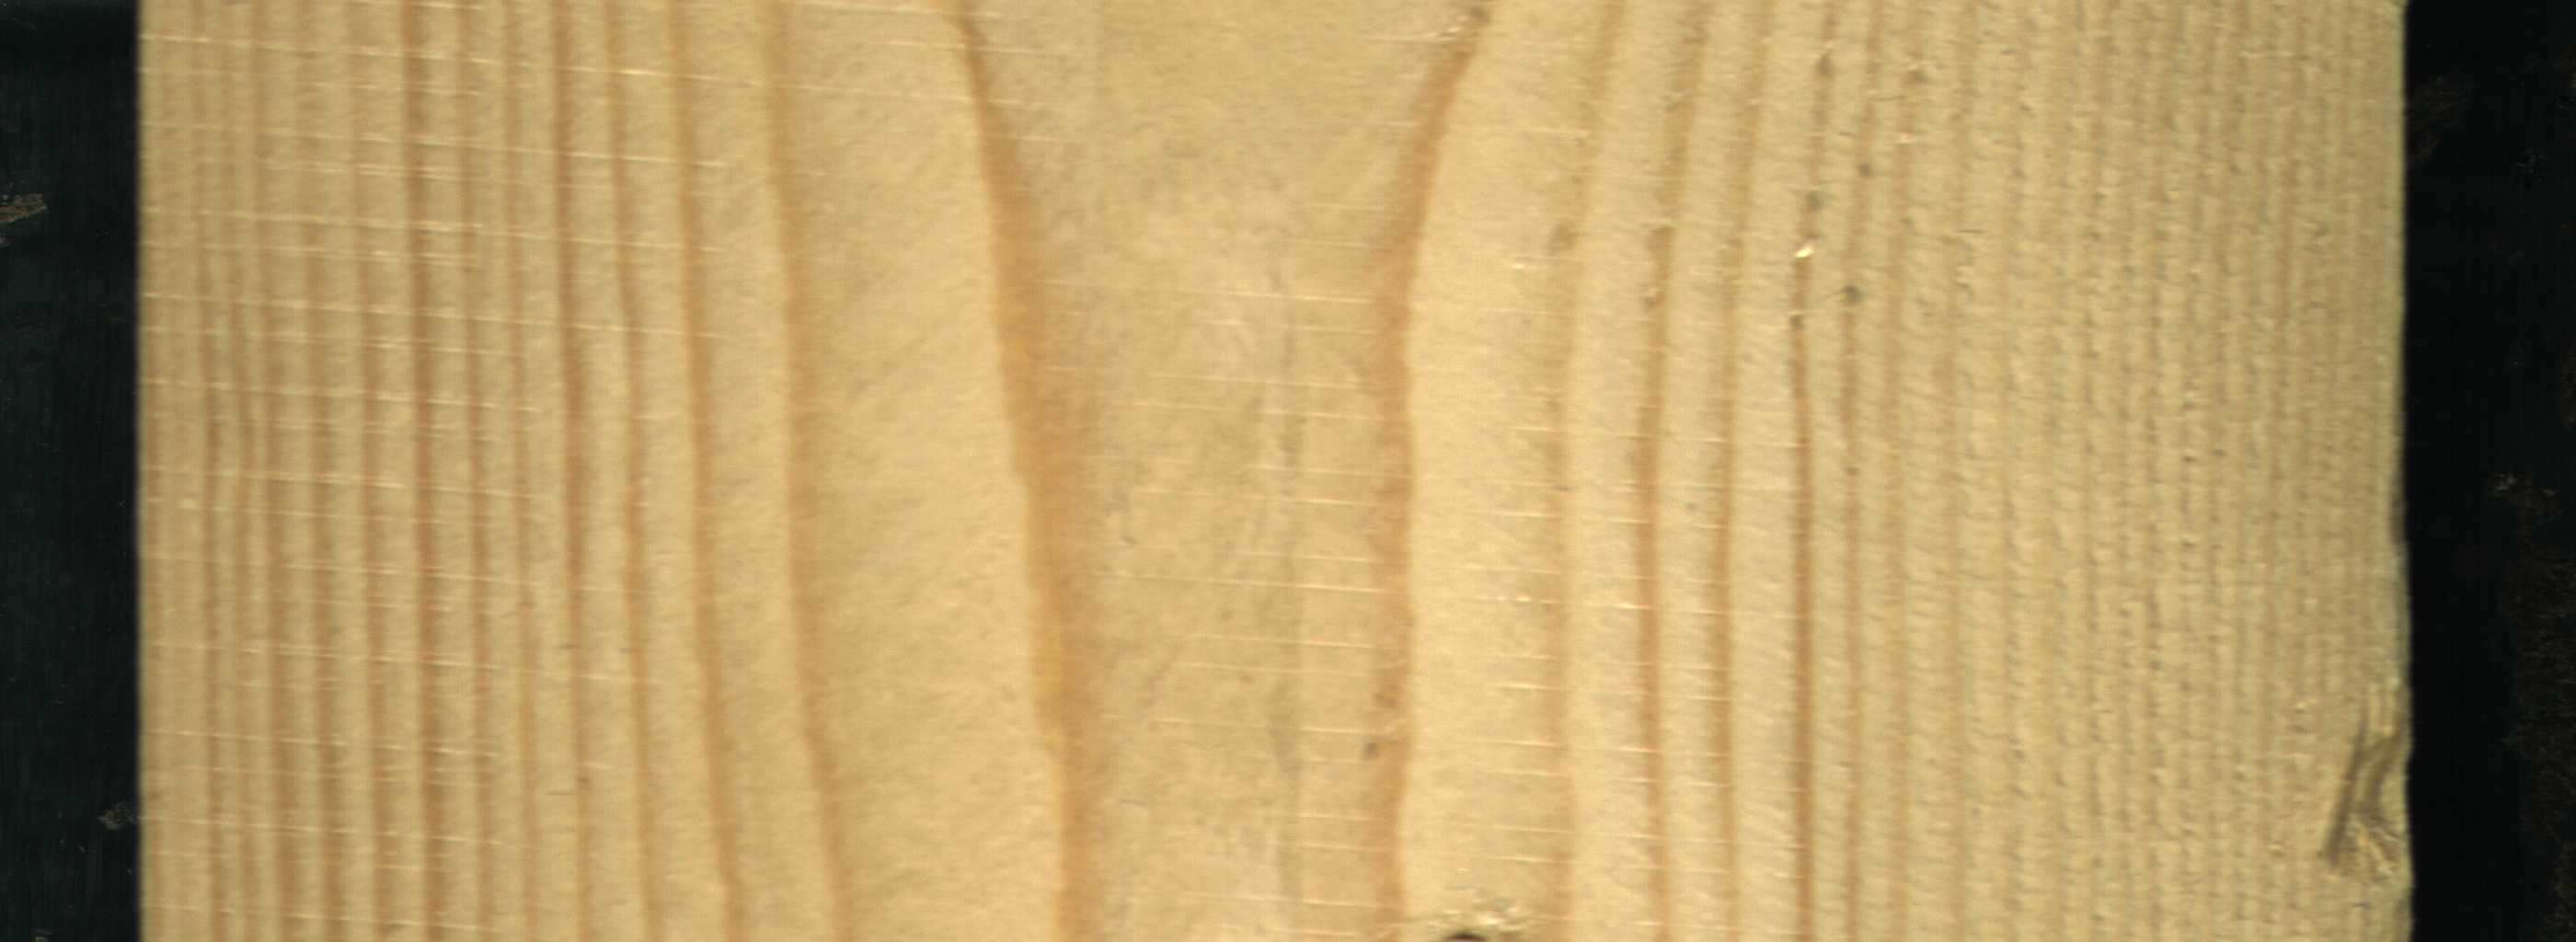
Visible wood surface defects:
Live_Knot